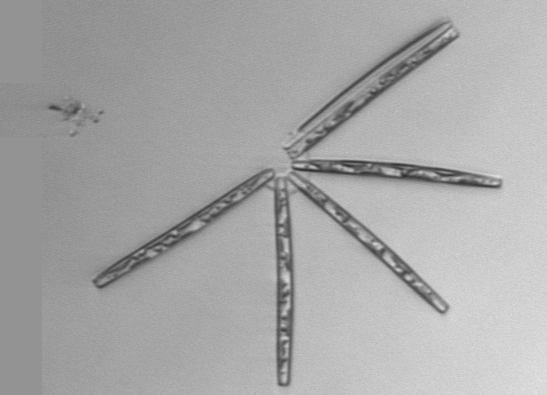
Label: Thalassionema